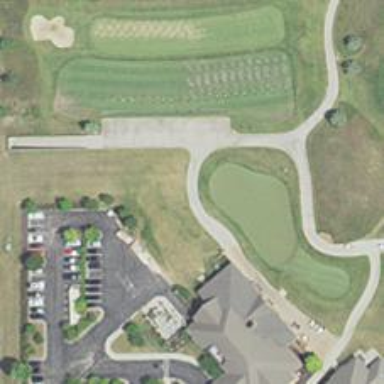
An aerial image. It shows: Path for both road and golf.